Interaction volume radius: 5 \u00c5
Interaction volume height: 30 \u00c5
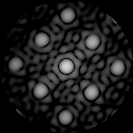
Disorder parameter: 0.1378